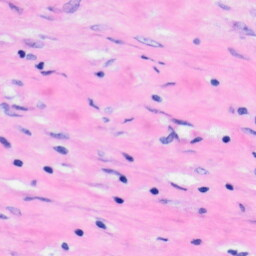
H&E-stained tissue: Liver